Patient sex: M
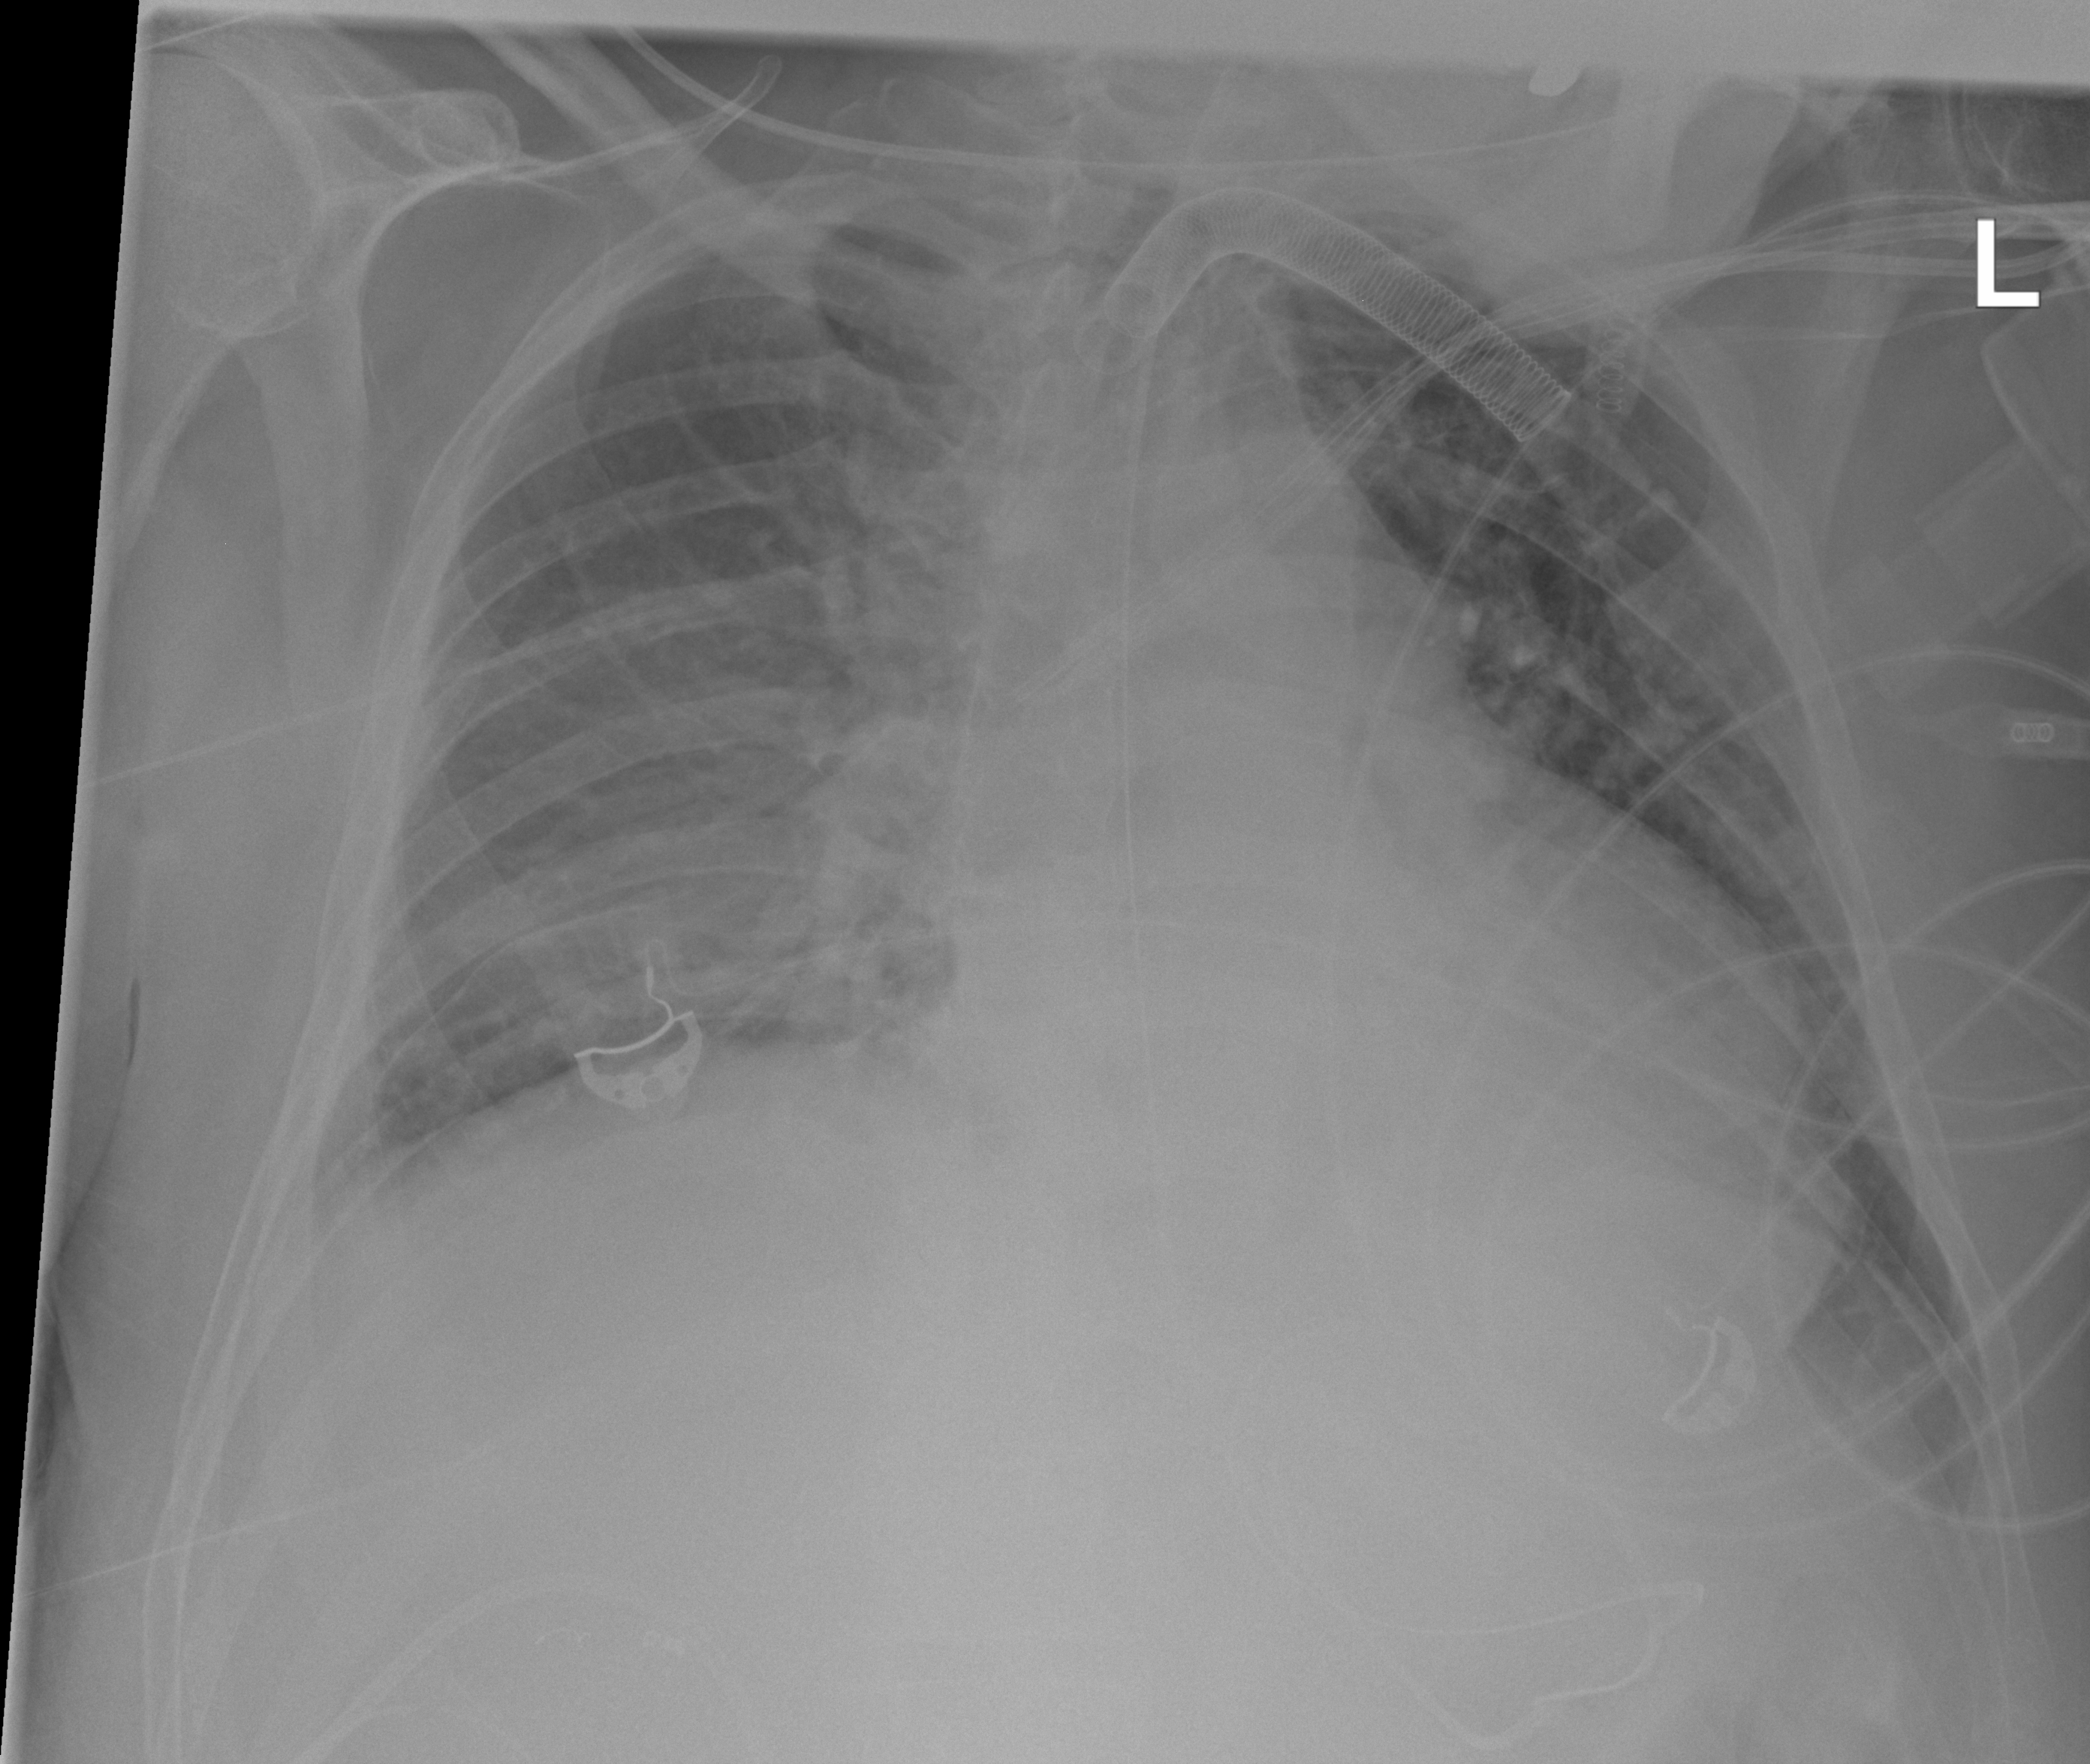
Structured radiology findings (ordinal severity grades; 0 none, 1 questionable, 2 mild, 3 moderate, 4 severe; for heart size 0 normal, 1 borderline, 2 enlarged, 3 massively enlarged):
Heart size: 3
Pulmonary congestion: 0
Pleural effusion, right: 0
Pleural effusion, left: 0
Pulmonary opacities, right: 0
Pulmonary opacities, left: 0
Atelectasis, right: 2
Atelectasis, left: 0